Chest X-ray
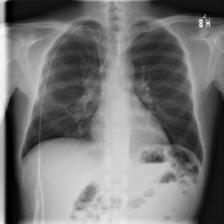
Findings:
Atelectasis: negative
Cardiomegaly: negative
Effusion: negative
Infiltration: negative
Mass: negative
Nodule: negative
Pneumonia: negative
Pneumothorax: negative
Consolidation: negative
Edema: negative
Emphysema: negative
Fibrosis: negative
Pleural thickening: negative
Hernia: negative